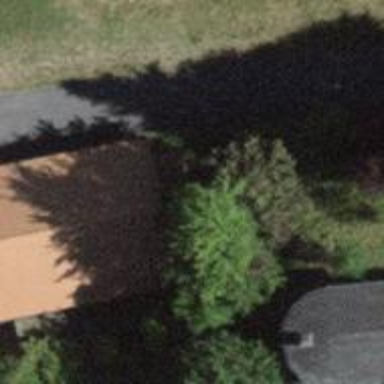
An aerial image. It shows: Barn.